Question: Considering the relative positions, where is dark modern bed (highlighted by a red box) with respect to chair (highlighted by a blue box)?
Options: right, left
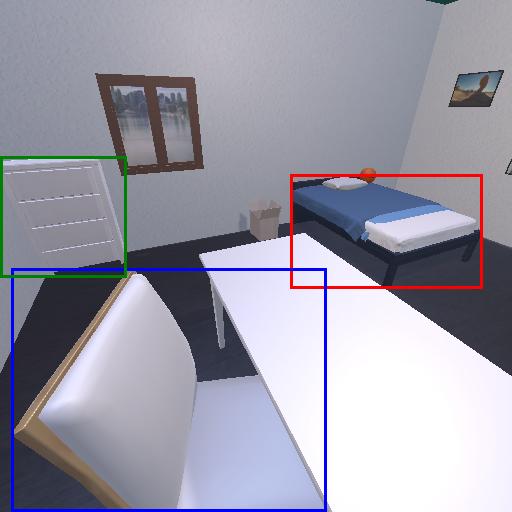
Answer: right